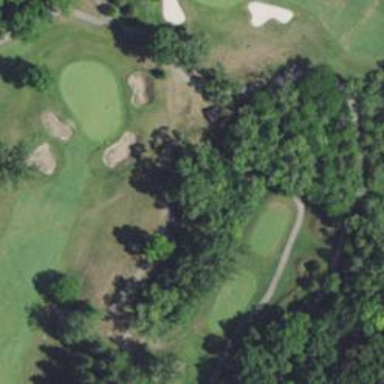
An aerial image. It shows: Pathway for golfing.